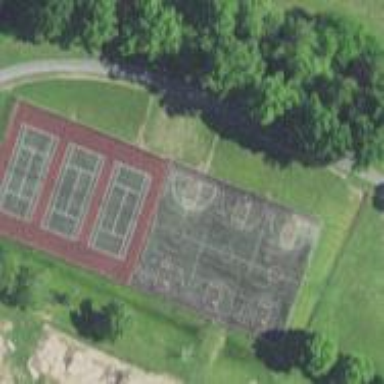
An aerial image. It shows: Fence enclosed basketball court on pitch.